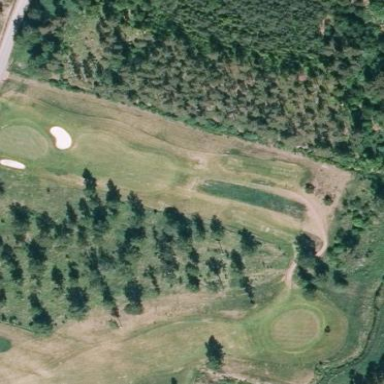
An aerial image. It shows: Golf course.